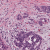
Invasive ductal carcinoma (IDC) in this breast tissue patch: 1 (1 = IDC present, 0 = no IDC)